Field crop: tomato
Growth stage: 1
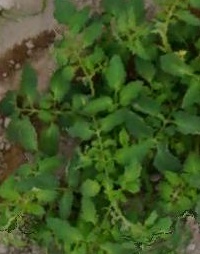
Species: tomato